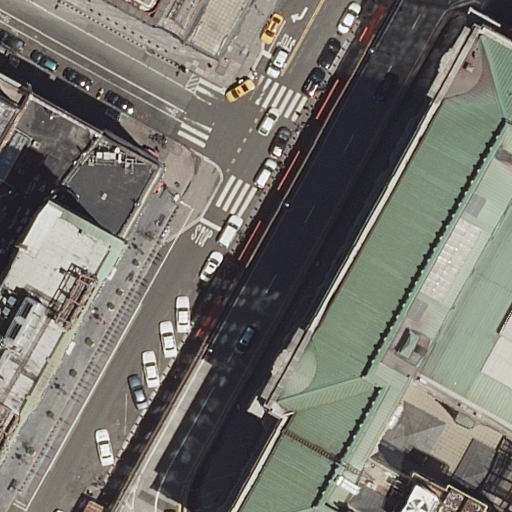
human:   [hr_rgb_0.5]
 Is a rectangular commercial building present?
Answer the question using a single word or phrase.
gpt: no

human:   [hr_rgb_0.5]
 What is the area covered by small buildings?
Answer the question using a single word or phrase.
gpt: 108m2

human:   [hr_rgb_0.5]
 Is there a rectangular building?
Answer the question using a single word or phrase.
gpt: yes

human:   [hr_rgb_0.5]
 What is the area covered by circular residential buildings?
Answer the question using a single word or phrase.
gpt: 0m2

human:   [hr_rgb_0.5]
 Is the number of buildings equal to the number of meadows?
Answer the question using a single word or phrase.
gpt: no

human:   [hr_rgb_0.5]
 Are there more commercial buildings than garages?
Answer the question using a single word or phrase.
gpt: no

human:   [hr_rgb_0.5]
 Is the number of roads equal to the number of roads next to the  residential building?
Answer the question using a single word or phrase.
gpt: yes

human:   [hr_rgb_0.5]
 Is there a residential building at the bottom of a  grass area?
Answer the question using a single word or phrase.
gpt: no

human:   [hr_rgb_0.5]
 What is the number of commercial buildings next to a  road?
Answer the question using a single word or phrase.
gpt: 0

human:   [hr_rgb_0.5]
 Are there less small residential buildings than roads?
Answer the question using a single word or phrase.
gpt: yes

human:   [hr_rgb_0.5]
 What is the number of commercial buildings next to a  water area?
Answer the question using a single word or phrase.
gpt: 0

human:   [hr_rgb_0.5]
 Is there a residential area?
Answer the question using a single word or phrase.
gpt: no

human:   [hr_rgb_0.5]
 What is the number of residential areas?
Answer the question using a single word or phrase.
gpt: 0

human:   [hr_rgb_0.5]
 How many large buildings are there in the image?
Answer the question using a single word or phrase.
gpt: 1

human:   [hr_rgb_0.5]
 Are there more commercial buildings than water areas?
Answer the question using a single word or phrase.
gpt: no

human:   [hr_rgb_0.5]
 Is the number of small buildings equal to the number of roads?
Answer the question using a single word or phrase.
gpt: no

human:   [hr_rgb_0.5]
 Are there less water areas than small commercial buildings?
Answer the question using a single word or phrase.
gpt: no

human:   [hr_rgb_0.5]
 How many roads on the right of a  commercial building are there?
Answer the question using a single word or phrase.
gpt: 0

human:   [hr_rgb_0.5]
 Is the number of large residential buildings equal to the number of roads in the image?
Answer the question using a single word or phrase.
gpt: no

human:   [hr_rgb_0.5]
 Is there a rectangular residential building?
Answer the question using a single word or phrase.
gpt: no

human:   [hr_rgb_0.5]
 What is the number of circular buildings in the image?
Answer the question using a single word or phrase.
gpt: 0

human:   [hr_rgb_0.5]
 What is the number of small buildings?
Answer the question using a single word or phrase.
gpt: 3

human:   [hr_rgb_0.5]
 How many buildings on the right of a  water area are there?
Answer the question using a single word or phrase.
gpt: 0

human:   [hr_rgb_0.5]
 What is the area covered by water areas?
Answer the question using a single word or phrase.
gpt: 0m2

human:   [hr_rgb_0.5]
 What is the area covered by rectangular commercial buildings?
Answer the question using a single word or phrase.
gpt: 0m2

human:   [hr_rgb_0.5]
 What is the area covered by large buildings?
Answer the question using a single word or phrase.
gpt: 5564m2

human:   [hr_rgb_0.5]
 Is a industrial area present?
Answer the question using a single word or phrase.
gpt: no

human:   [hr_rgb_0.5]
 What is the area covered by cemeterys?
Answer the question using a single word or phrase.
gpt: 0m2

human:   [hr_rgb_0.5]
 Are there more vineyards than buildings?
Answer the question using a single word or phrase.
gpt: no

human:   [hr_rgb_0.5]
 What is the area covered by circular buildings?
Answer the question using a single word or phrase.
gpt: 0m2

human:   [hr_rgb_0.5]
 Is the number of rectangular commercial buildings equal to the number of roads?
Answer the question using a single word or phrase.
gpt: no

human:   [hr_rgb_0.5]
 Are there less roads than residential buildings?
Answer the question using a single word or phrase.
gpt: no

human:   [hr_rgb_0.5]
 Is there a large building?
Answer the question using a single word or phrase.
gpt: yes

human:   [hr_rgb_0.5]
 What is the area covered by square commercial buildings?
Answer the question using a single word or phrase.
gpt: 0m2

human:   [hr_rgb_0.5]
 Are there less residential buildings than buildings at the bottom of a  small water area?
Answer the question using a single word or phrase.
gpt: no

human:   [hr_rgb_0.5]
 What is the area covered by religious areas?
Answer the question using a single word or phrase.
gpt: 0m2